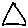
Label: triangle